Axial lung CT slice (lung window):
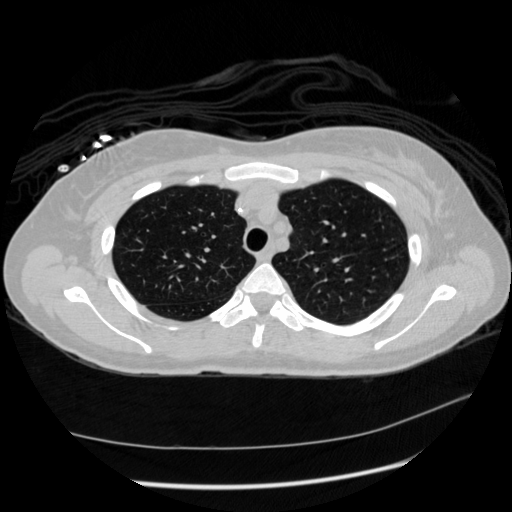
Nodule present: no